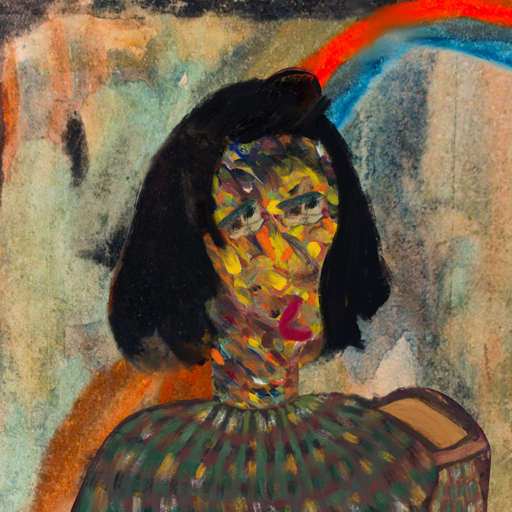
Background: Childish, Head And Neck Side: An_Impression, Face Side: Pipe, Bust: After_Raid, Hair Side: Mosgoul, Head Accessory: Blank, Second Necklace: Blank, Necklace: Blank, Baby: Blank